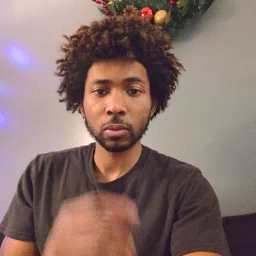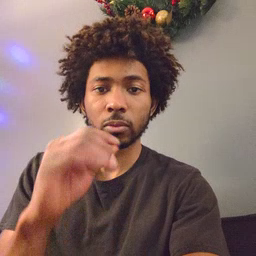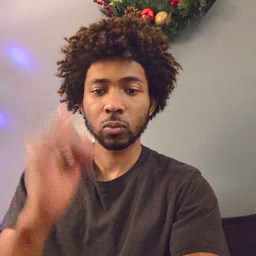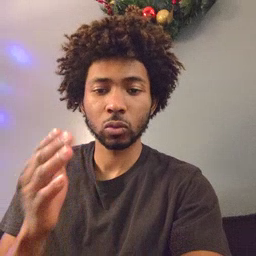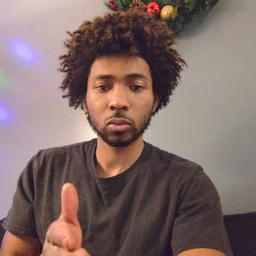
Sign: drawer